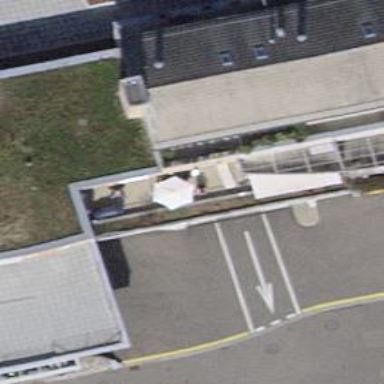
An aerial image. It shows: Parking entrance.